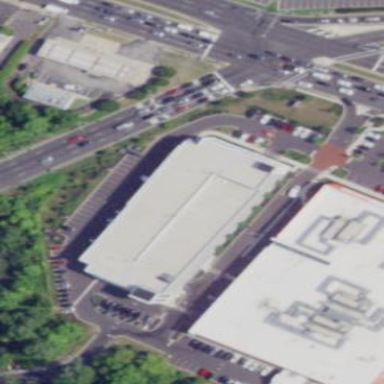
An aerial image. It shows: Multi-storey parking building.